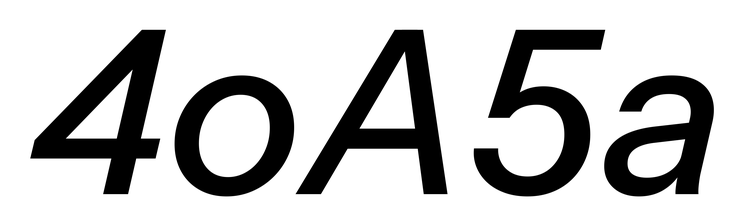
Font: InstrumentSans-Italic_Medium_Italic